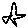
Label: star